Question: ]
The name column has both first and last name in one column.
Look at the 'rep' column. How do I filter only those rep names where the last name is starting with 'K'?
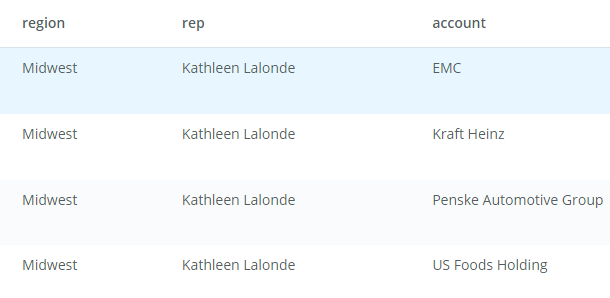
Answer: Assuming that the name is '<firstname> <lastname>' you can use:
'''
where rep like '% K%'
'''